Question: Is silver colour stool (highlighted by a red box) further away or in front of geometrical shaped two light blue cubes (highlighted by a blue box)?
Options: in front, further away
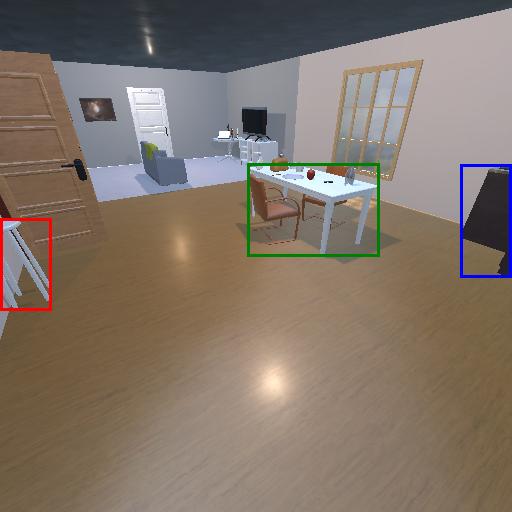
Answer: in front